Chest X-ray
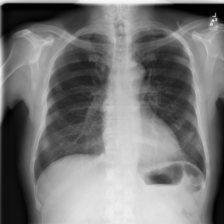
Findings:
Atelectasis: negative
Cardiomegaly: negative
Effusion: negative
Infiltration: negative
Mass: negative
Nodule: negative
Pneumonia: negative
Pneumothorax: negative
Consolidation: negative
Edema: negative
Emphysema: negative
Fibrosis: negative
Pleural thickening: negative
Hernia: negative